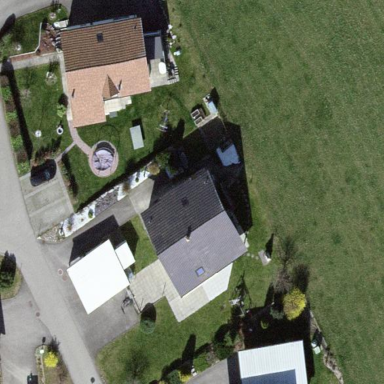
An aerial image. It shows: Simple and straightforward house.